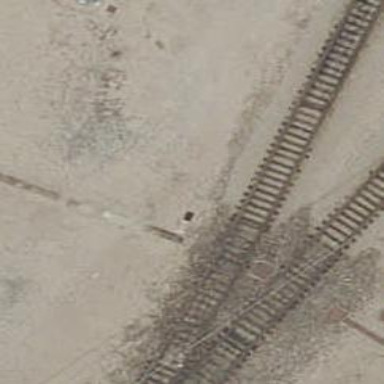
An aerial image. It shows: Rail yard with electrified contact lines for the trains.